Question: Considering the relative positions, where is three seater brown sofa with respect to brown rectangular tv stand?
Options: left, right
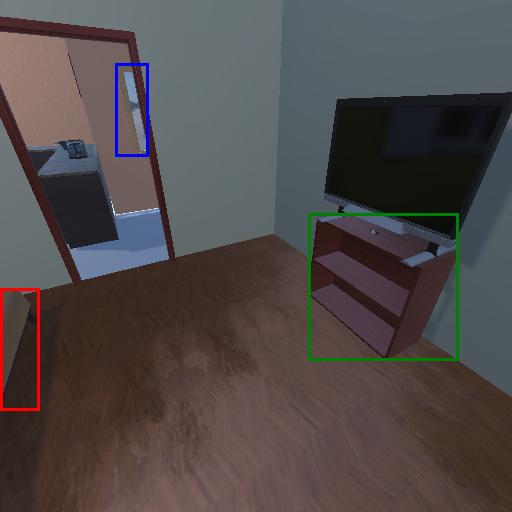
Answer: left